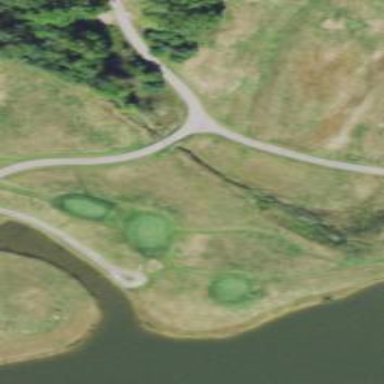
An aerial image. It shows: Footway bridge crossing over golf path.